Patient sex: F
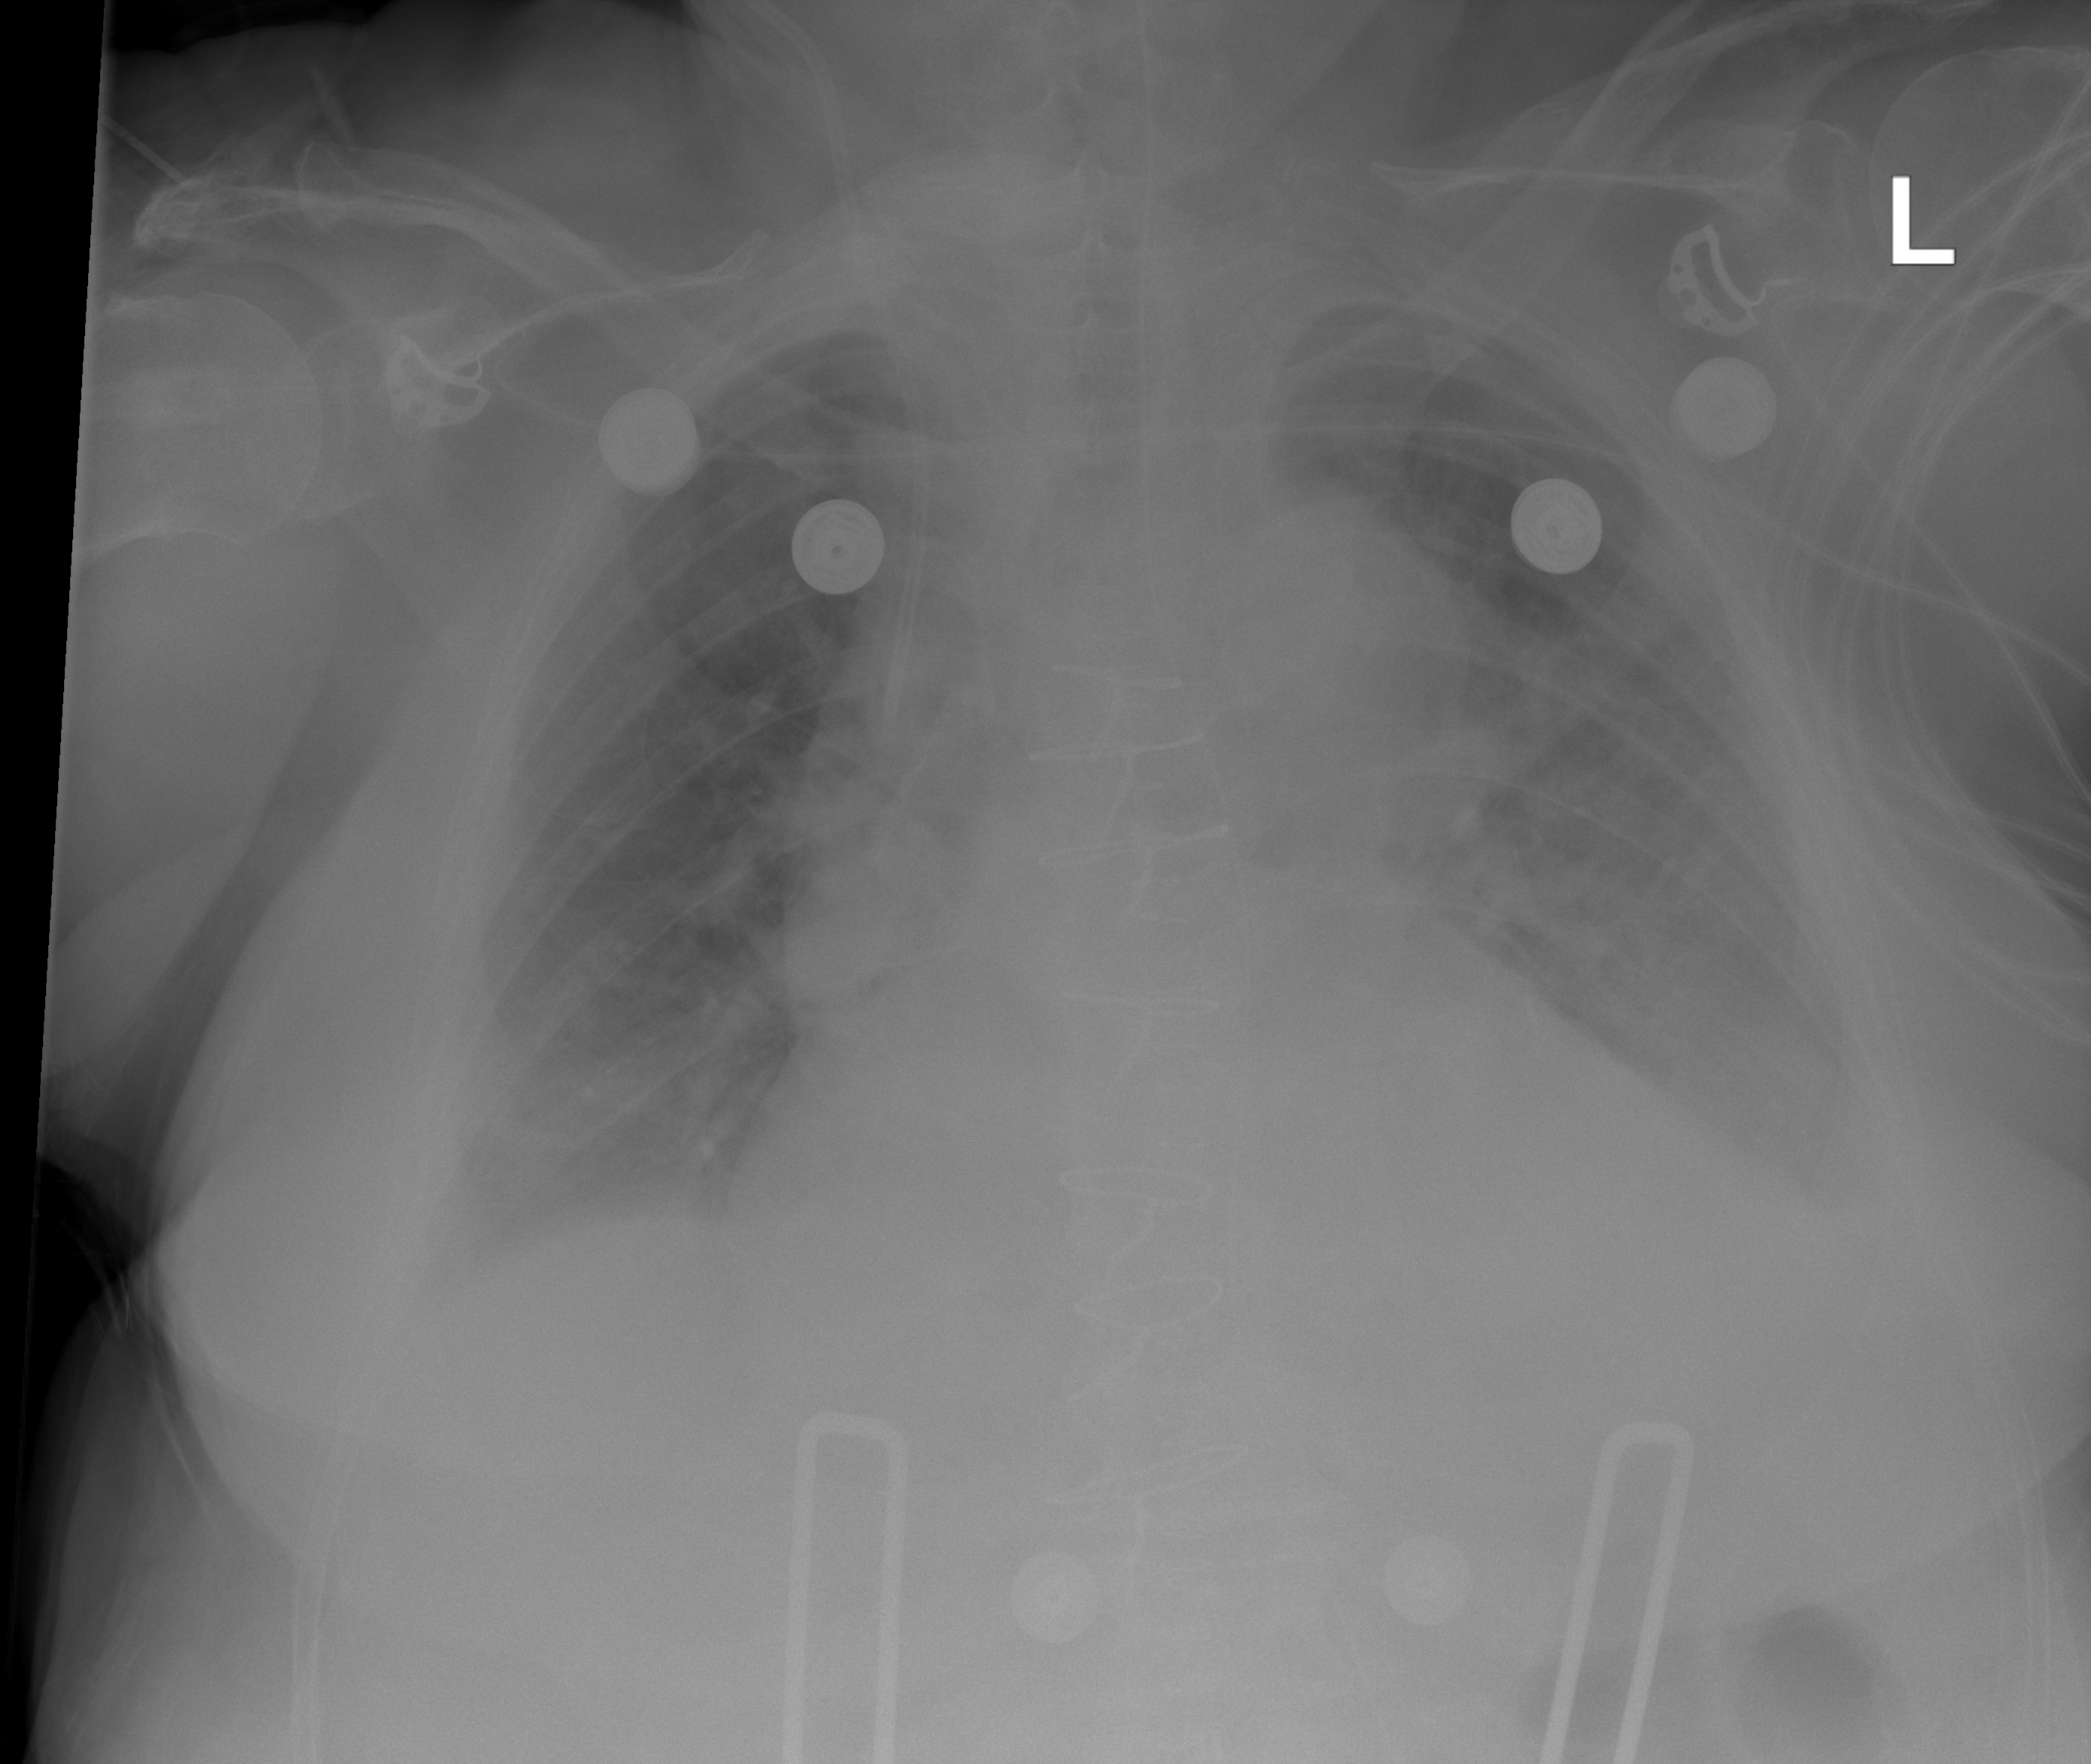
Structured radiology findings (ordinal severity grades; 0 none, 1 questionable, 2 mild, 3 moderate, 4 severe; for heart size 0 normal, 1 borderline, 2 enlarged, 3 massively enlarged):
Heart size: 2
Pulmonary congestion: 2
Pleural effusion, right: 2
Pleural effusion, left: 2
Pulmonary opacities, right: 1
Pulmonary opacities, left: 1
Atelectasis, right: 1
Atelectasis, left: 1